Field crop: maize
Growth stage: 2
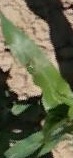
Species: maize